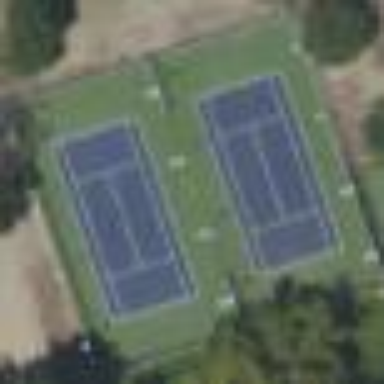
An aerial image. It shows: Tennis court in leisure pitch.